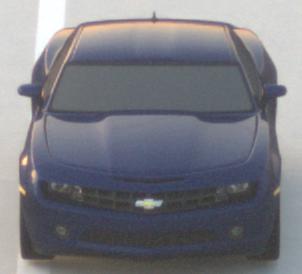
Make: Chevrolet
Model: Camaro Cabriolet 6.2 V8
Detailed model: Camaro (V) Coupé
Model produced from: 2011/09
Model produced until: 2014/02
Doors: 2
Color: blue
Road condition: dry road
Daytime: sunrise or sunset
Contrast: low contrast